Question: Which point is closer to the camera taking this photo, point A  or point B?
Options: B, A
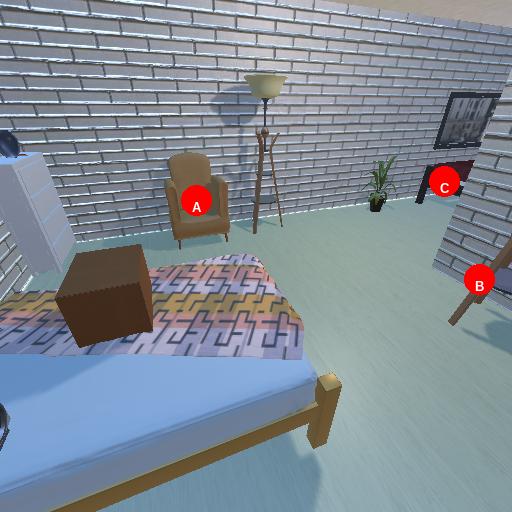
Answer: B